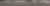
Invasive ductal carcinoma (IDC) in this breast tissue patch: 0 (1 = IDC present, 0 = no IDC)